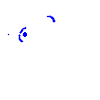
Particle: electron